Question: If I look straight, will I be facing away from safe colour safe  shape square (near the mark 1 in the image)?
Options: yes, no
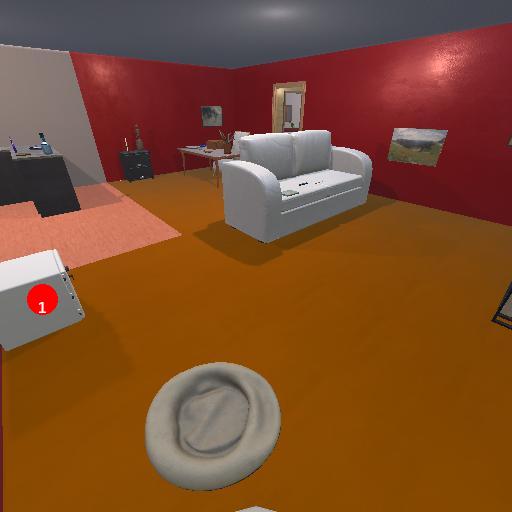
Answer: yes